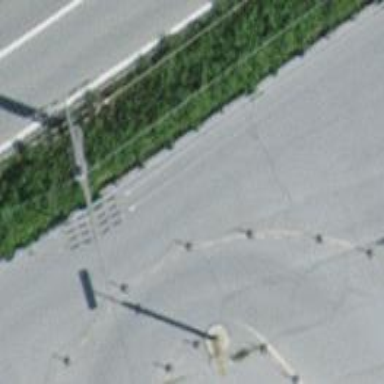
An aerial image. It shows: Bollard barrier.